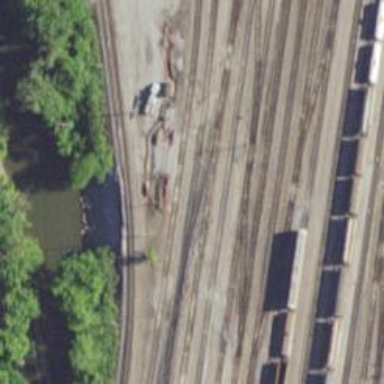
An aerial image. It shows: Railway yard.